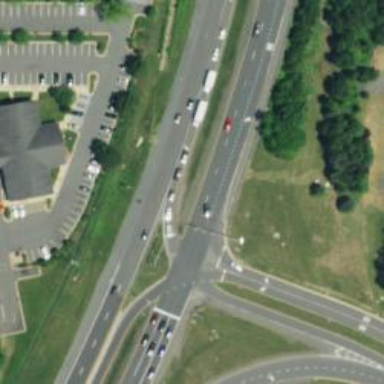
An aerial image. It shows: Trunk link highway.